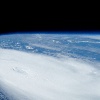
Label: cloud